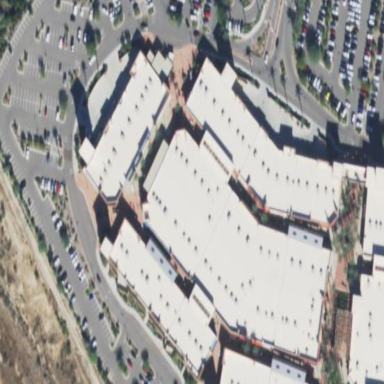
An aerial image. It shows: Outdoor mall within retail building.